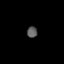
Tissue: skin
Cell type: T cells
Senescence score: 0.7451
Nuclear area (px): 111
Mean DAPI intensity: 90.694